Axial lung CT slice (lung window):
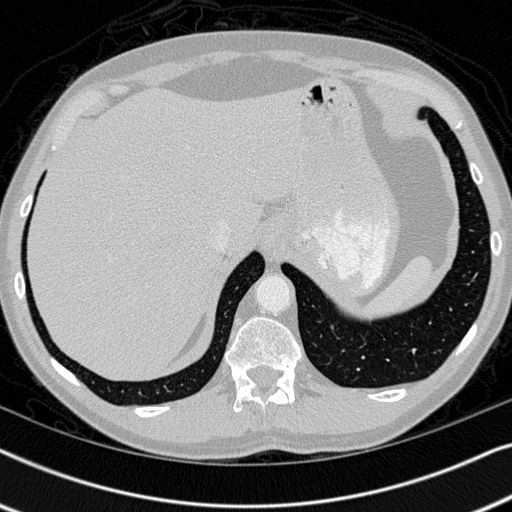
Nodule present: no